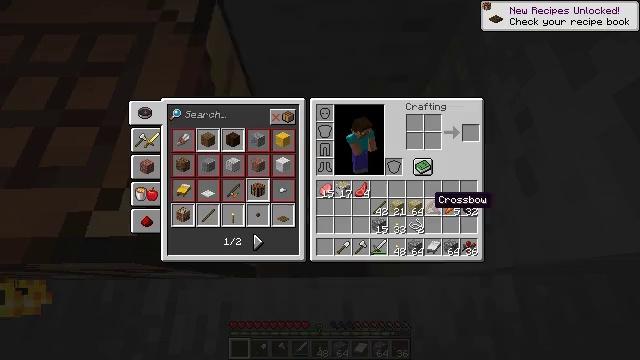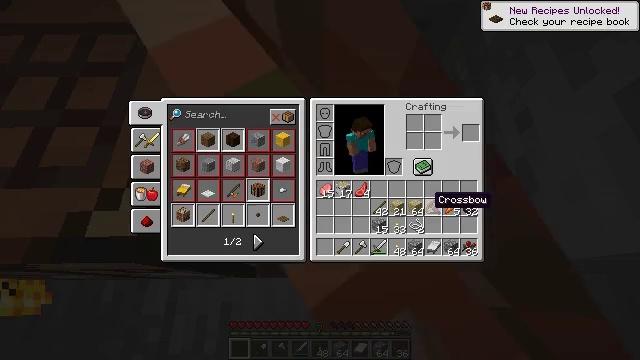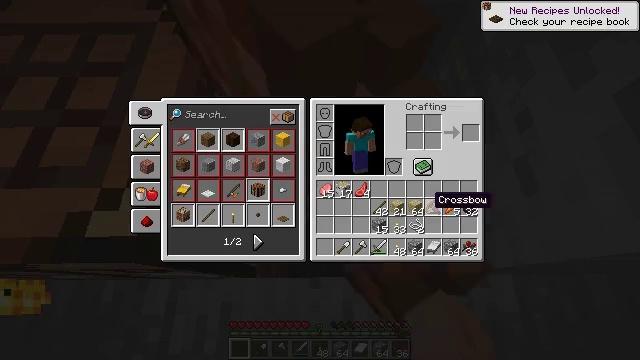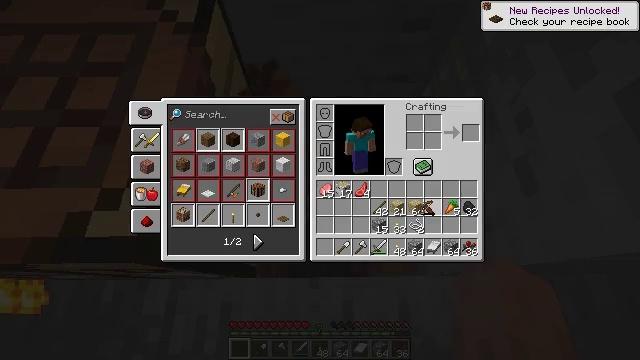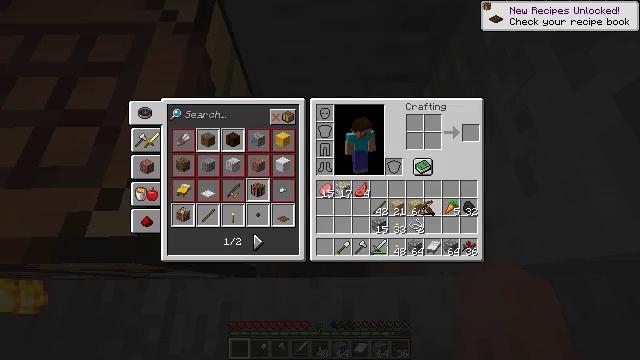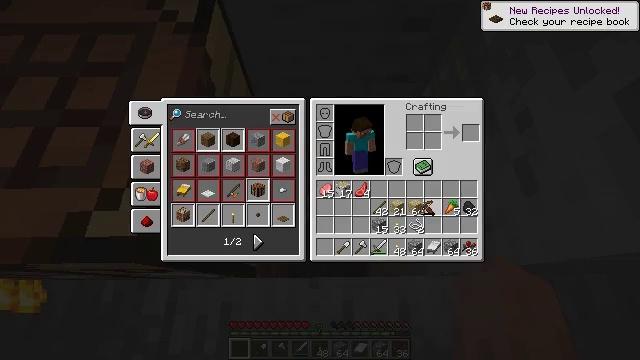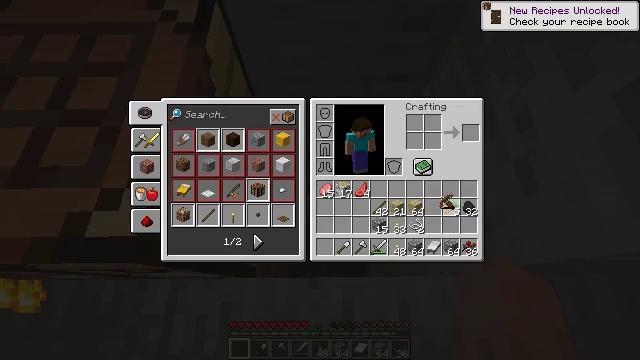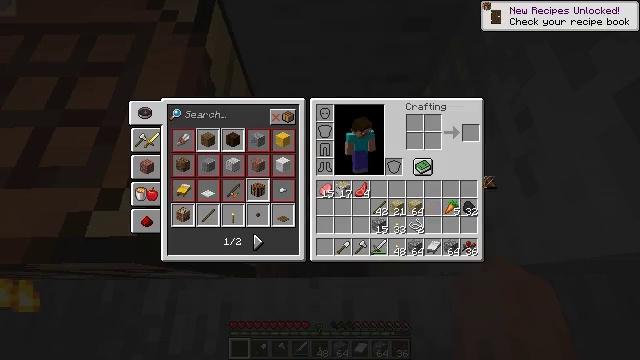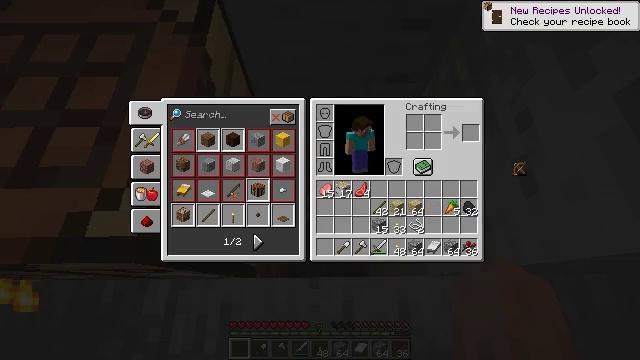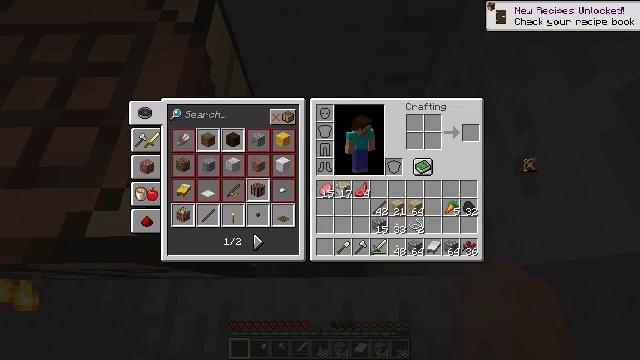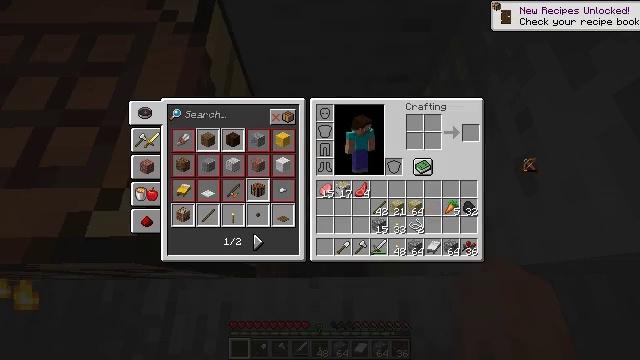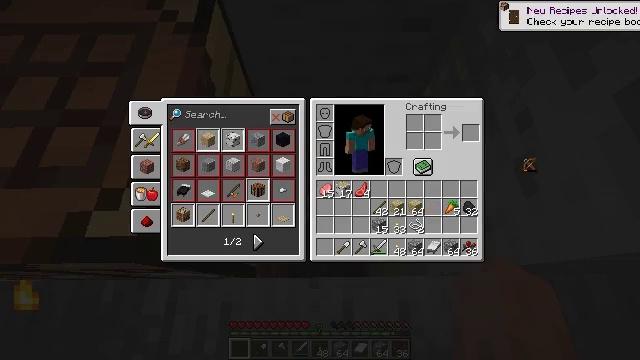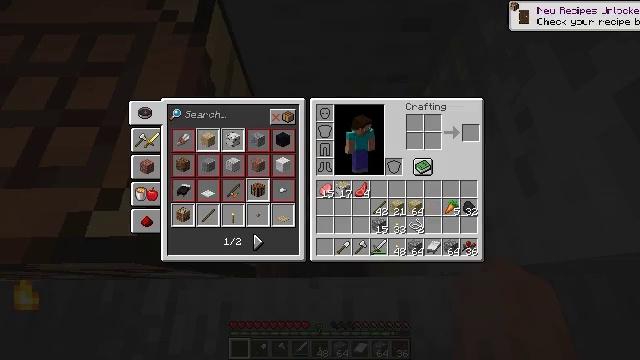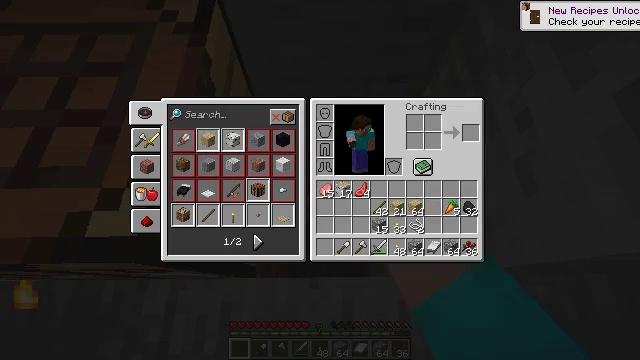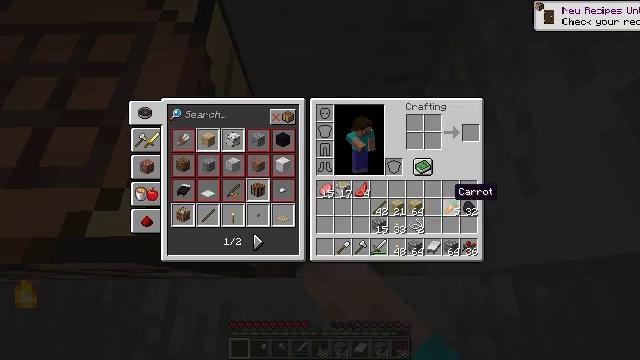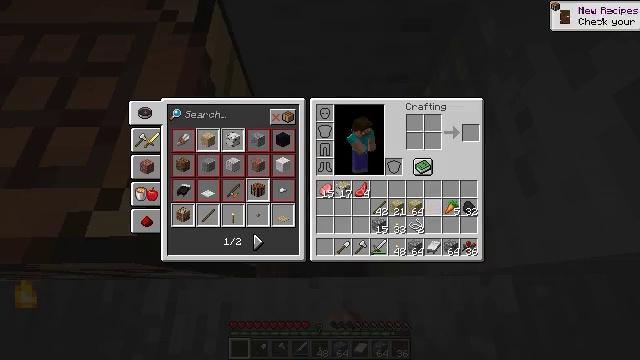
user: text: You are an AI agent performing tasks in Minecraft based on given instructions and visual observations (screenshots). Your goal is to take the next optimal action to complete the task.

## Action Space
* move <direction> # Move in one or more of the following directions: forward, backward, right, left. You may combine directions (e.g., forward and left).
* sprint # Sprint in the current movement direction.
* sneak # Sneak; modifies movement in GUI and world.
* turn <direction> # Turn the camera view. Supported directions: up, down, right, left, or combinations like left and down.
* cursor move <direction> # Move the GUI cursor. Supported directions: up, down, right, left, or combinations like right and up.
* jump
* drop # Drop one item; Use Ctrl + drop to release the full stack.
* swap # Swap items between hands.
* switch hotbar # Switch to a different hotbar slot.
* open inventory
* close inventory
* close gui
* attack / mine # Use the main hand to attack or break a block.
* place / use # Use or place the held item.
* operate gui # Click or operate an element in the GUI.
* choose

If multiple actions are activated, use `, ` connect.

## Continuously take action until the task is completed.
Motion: motion action
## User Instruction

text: Drop a crossbow.
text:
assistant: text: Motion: open gui
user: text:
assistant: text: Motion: no_op
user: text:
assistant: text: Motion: operate gui
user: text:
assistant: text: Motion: operate gui
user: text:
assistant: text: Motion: operate gui
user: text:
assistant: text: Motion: cursor move right
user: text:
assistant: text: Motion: cursor move right and up
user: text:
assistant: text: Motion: cursor move right and up
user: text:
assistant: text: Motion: cursor move right, operate gui
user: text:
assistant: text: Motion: operate gui
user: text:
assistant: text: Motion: operate gui
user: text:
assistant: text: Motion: cursor move left
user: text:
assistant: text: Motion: cursor move left and down
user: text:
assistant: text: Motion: cursor move left and down
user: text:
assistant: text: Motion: cursor move left and down
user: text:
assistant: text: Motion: no_op
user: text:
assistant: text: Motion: no_op